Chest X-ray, PA view. Patient: 40 years old, sex F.
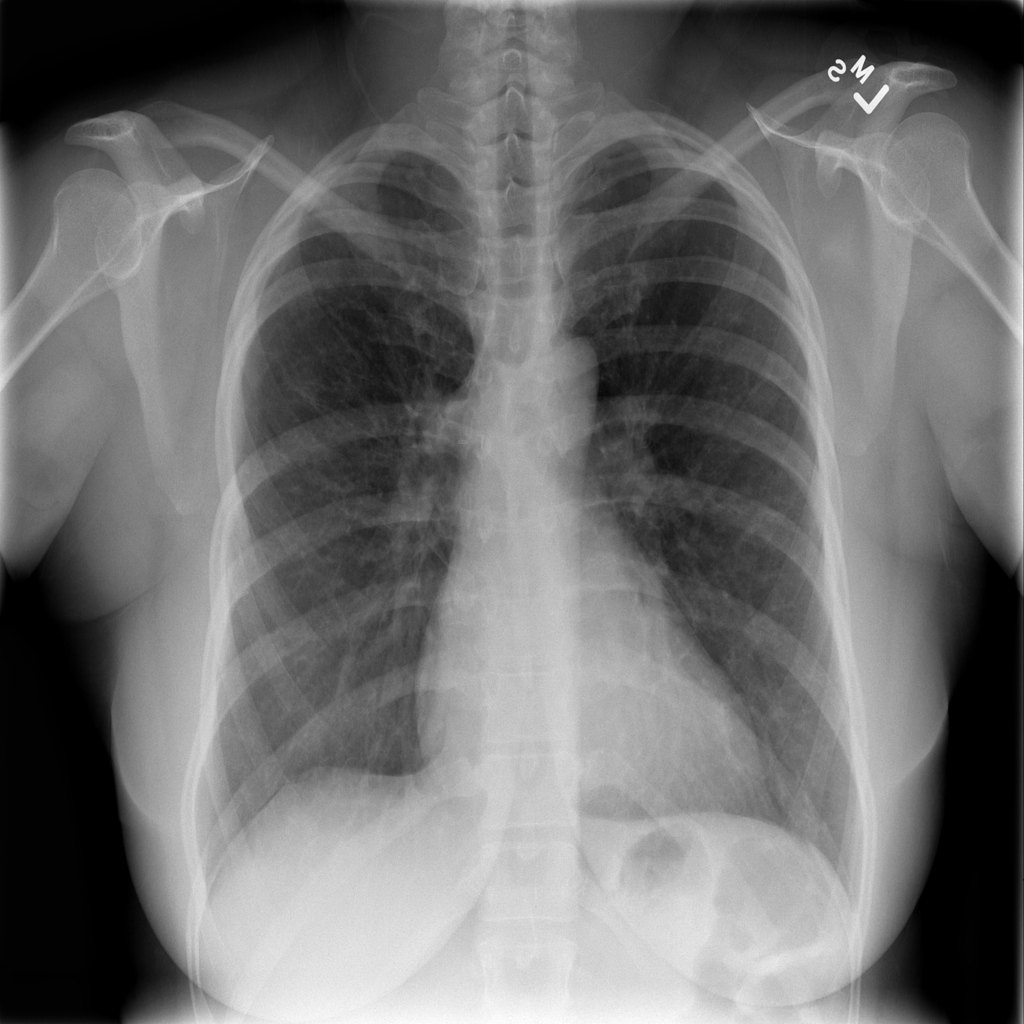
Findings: Nodule